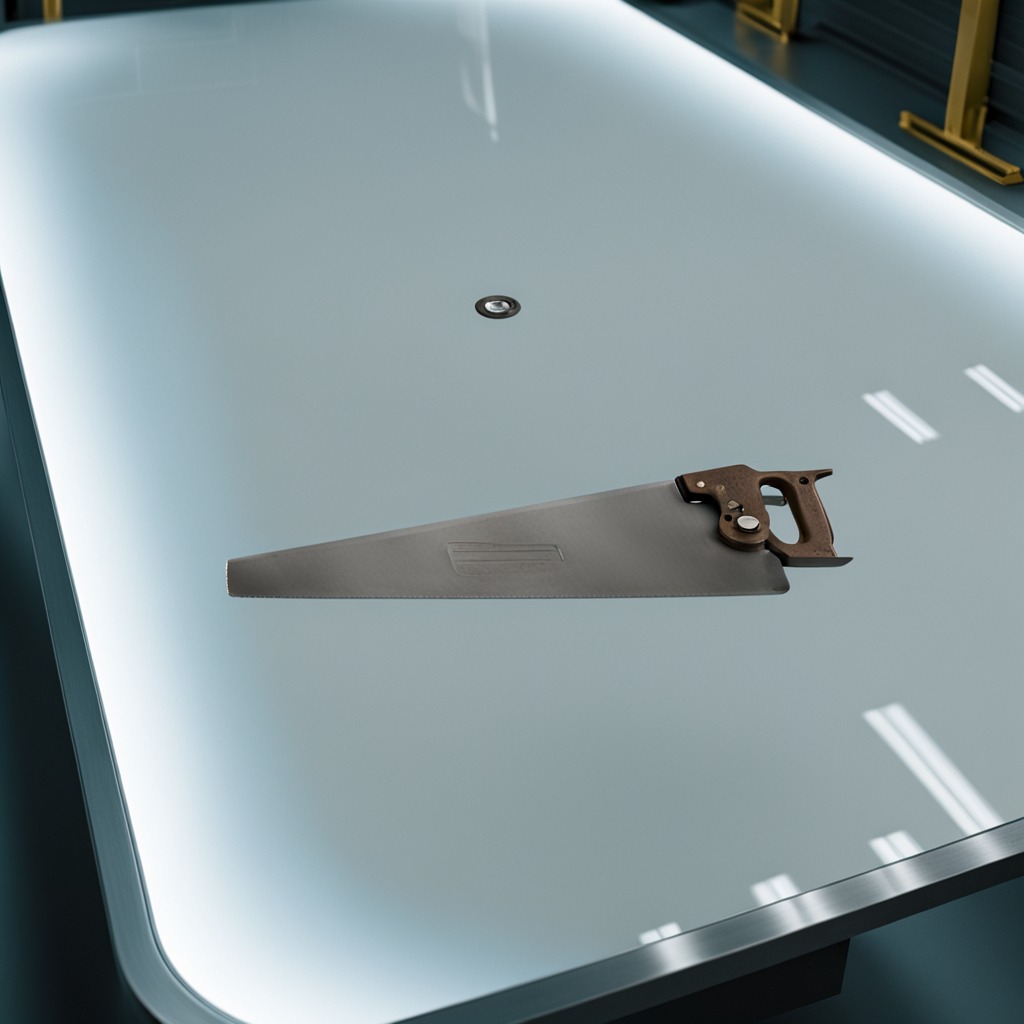
A metal saw is lying on a table in a ship maintenance bay industrial lighting.